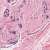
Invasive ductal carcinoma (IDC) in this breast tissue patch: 0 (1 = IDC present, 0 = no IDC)